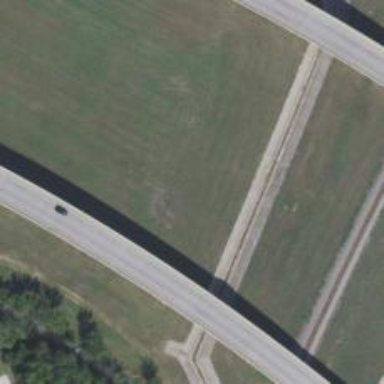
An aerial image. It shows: Motorway bridge.